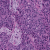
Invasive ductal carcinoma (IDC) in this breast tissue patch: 1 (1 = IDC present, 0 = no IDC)